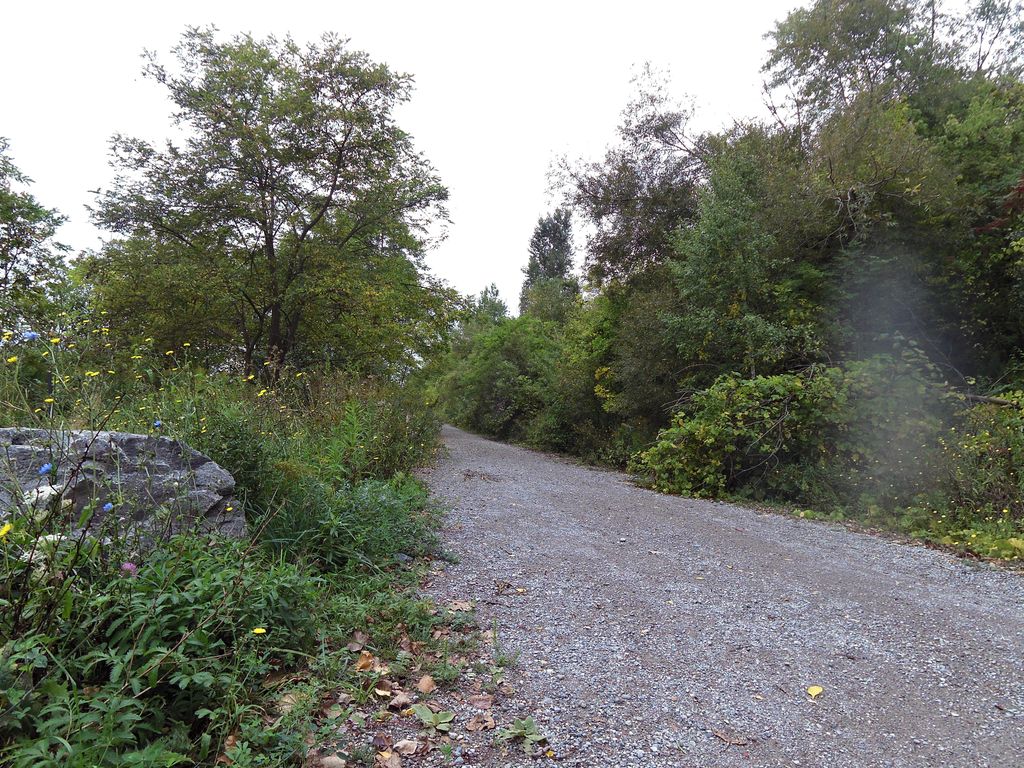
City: toronto